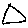
Label: triangle